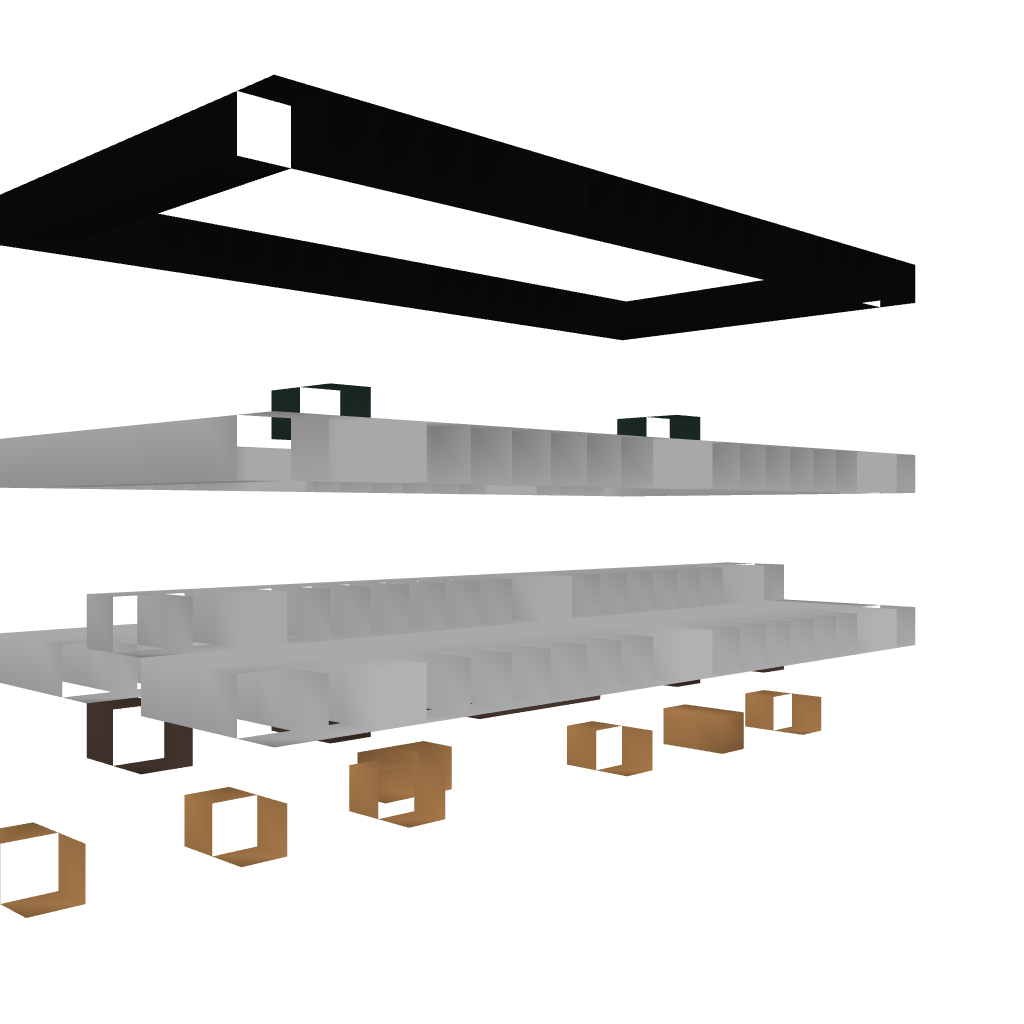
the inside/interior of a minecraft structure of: Gold Farm